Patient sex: M
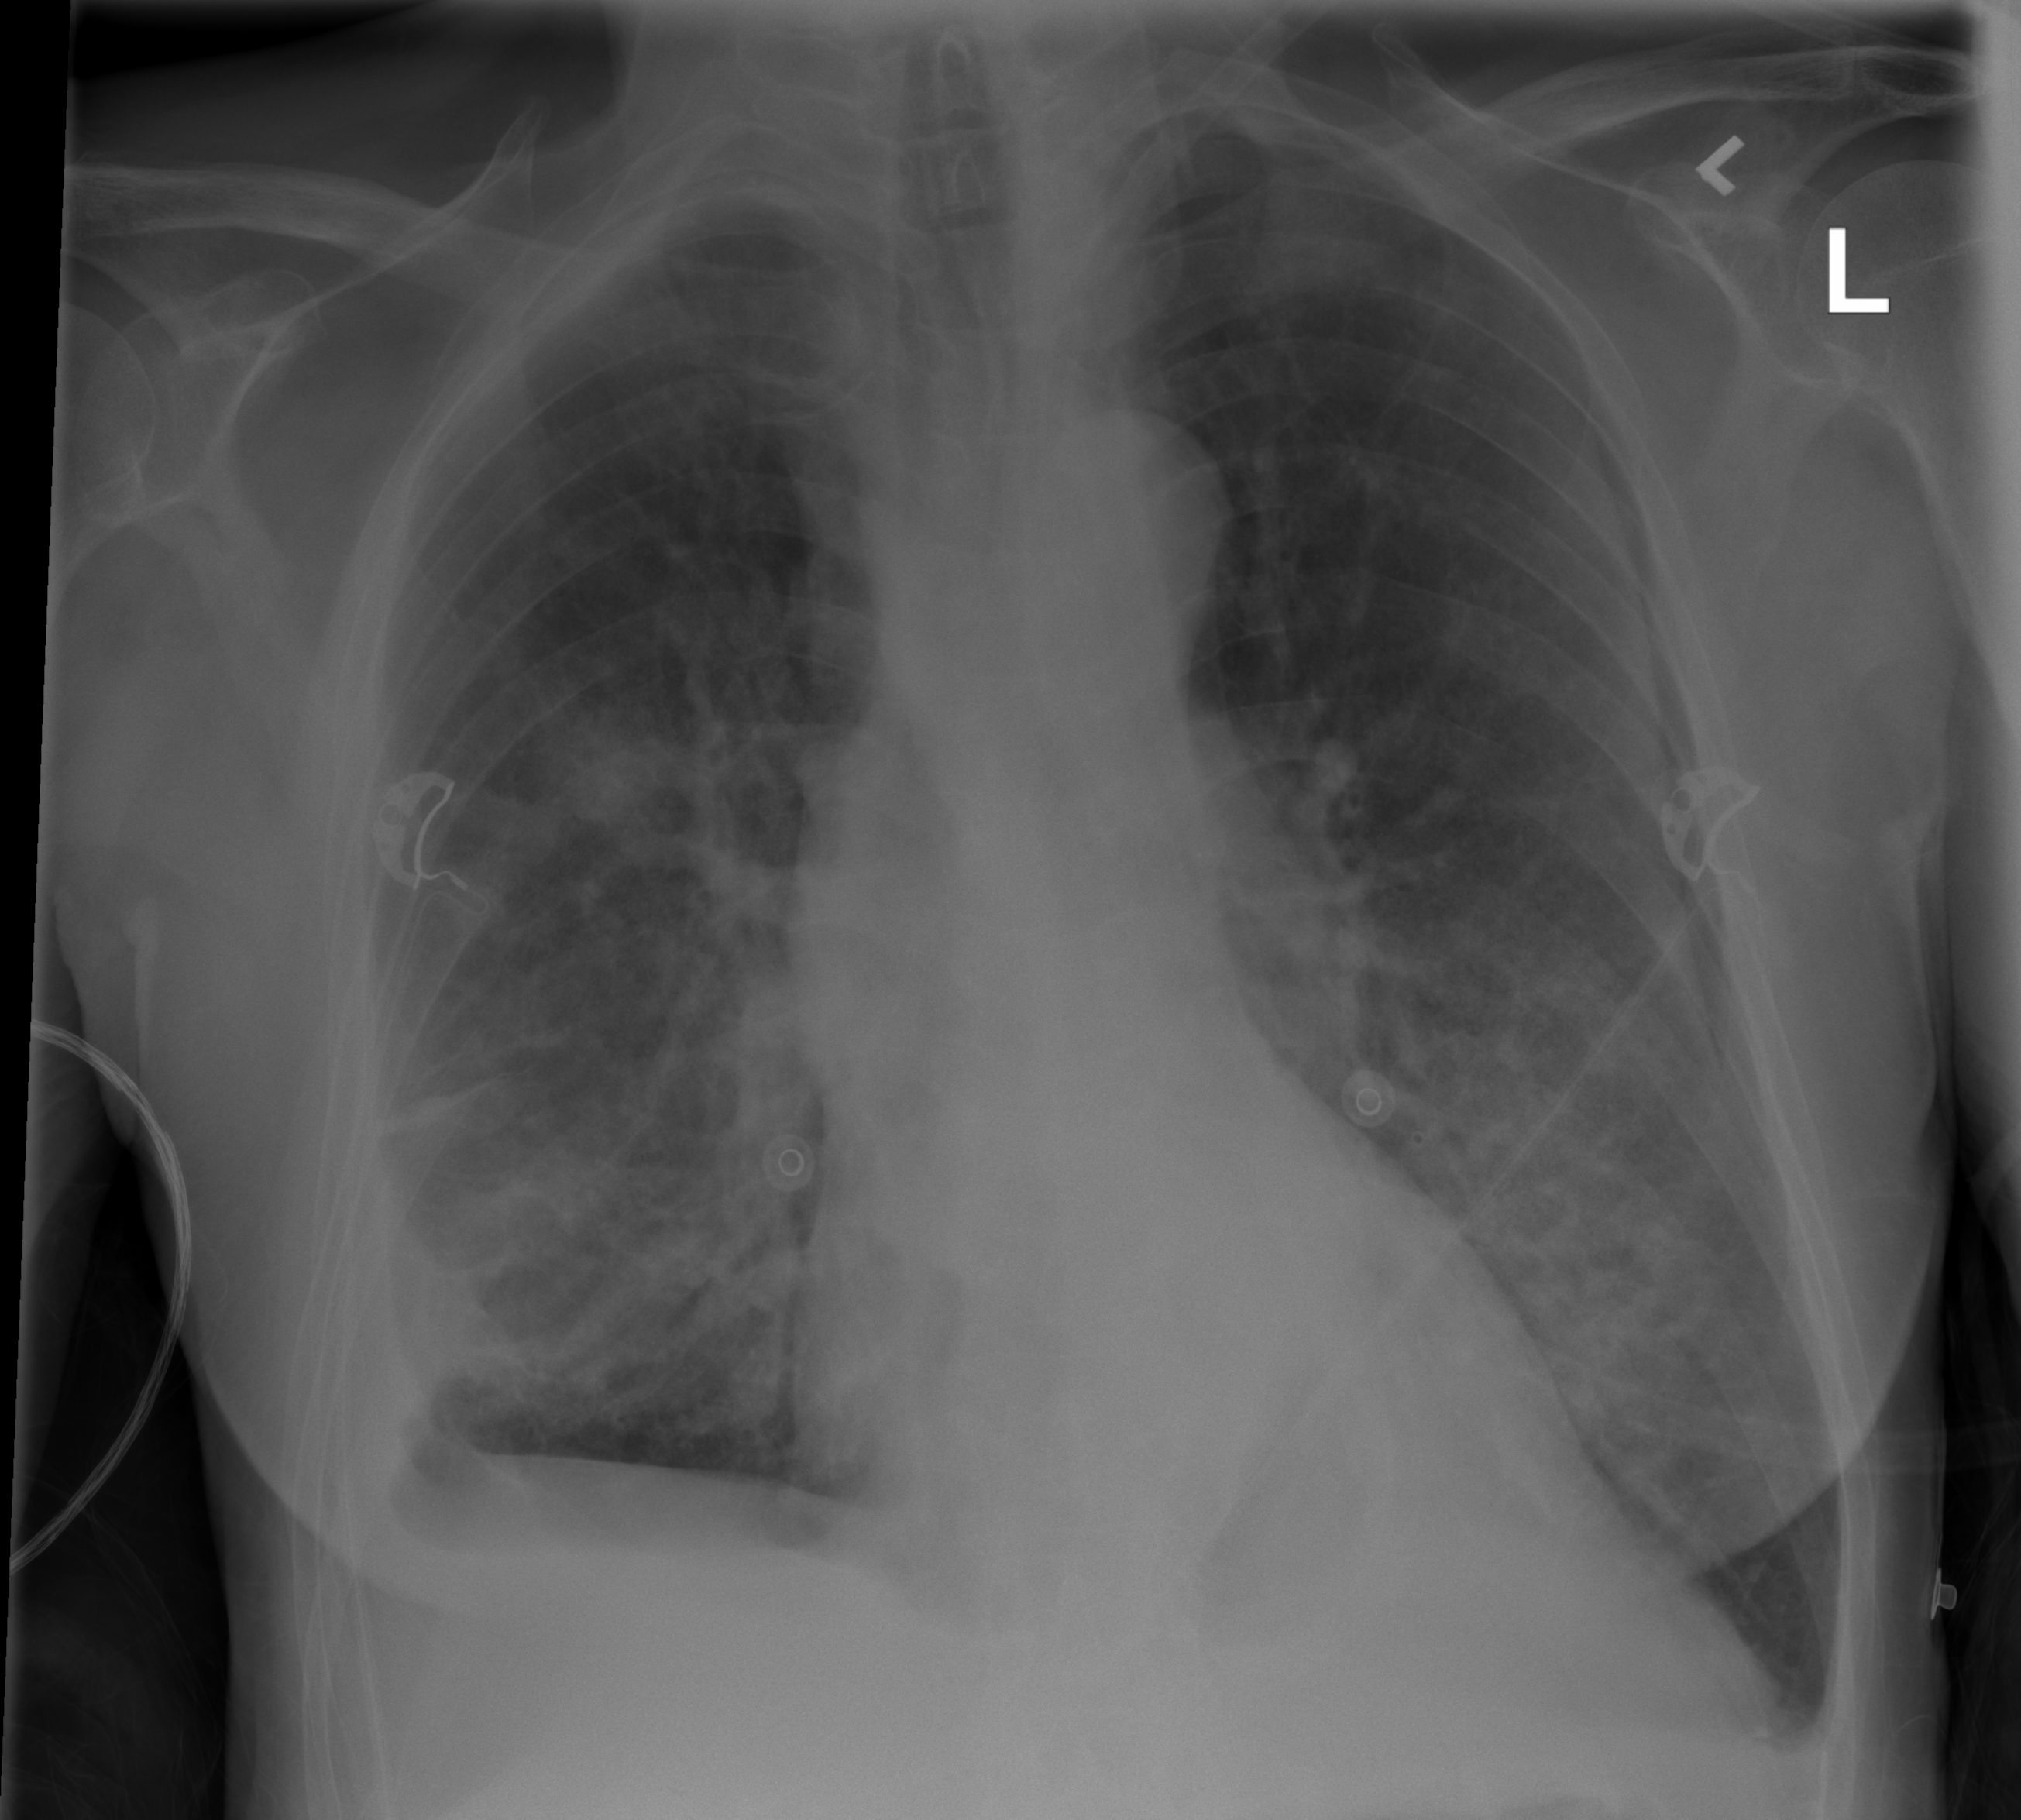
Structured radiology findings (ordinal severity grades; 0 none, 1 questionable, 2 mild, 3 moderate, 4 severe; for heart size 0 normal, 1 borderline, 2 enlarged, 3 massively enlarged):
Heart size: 0
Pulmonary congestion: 2
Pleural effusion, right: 2
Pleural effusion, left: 1
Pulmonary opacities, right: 3
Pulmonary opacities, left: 3
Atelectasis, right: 0
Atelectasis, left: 0